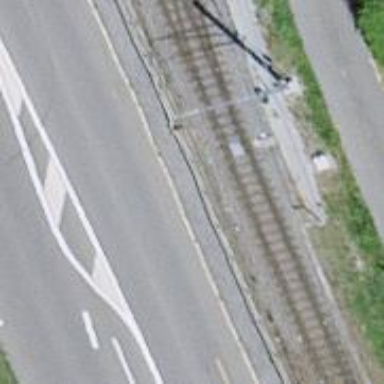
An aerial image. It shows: Narrow-gauge railway with 1 track. The tracks are electrified with contact line.